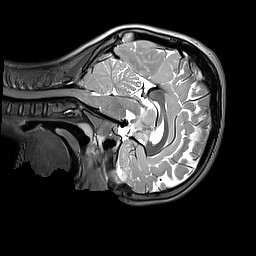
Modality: T2w
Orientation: sagittal
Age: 11
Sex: male
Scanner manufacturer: siemens
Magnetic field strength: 3 T
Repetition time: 3.2 s
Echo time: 0.408 s